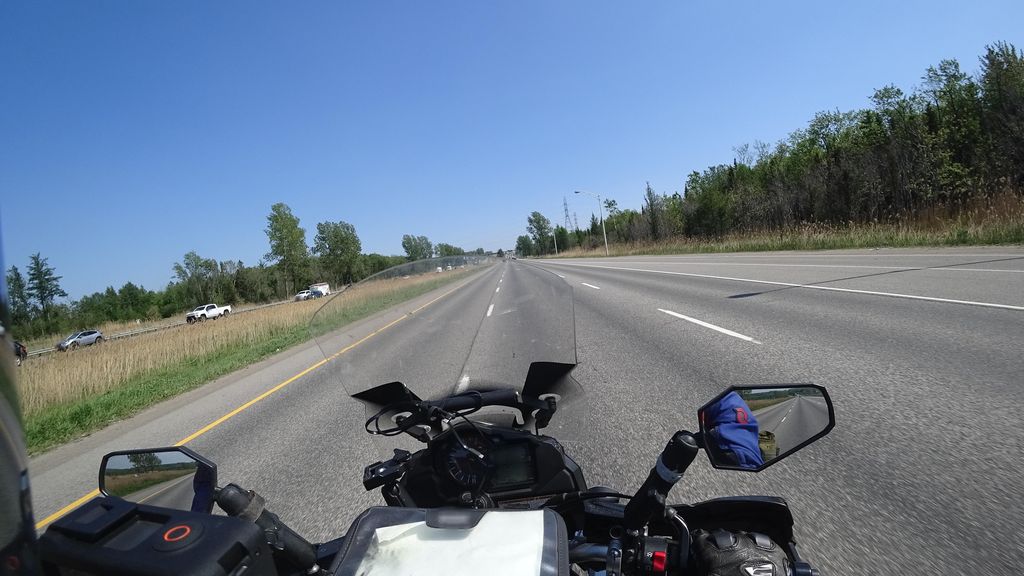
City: quebec_city